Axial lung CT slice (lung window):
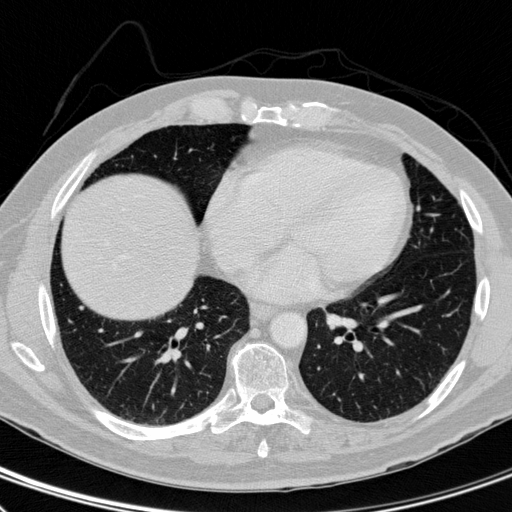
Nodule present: no